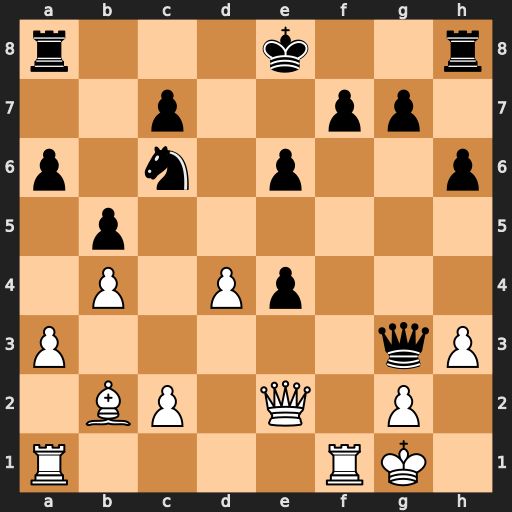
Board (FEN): r3k2r/2p2pp1/p1n1p2p/1p6/1P1Pp3/P5qP/1BP1Q1P1/R4RK1
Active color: w
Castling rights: kq
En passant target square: -
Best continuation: Qxe4 Qd6 d5 Qxd5 Qxd5 exd5 Bxg7